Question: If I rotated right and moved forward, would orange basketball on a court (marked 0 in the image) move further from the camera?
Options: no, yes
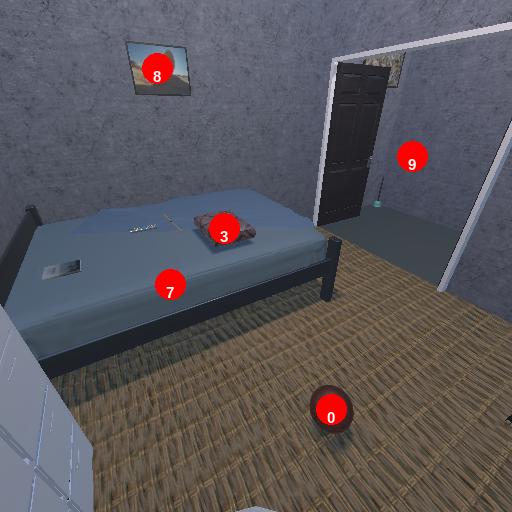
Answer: no